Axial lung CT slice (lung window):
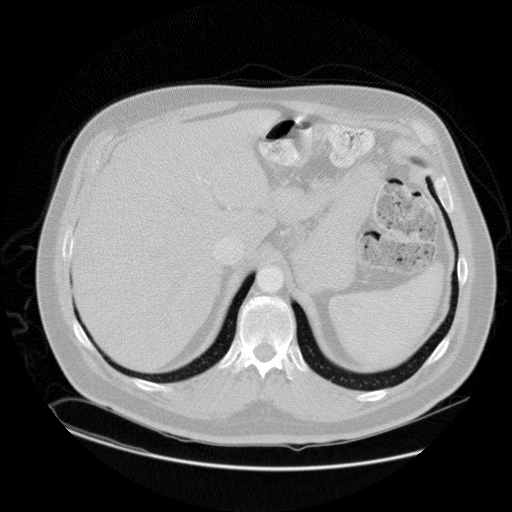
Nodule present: no